The plot shows how the frequency content of a bearing vibration signal evolves over time (STFT spectrogram). What is the most likely bearing condition (normal, inner_race, outer_race, ball)?
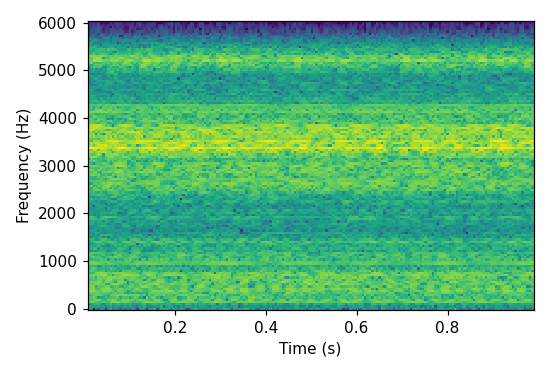
Answer: outer_race